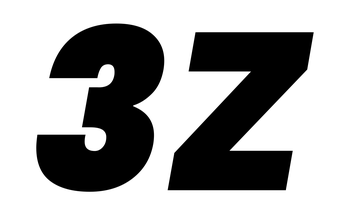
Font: Poppins-BlackItalic